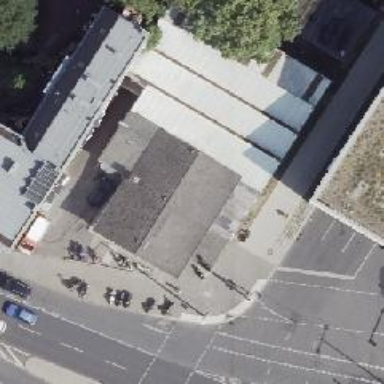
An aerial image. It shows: Shop specializing in motorcycles.